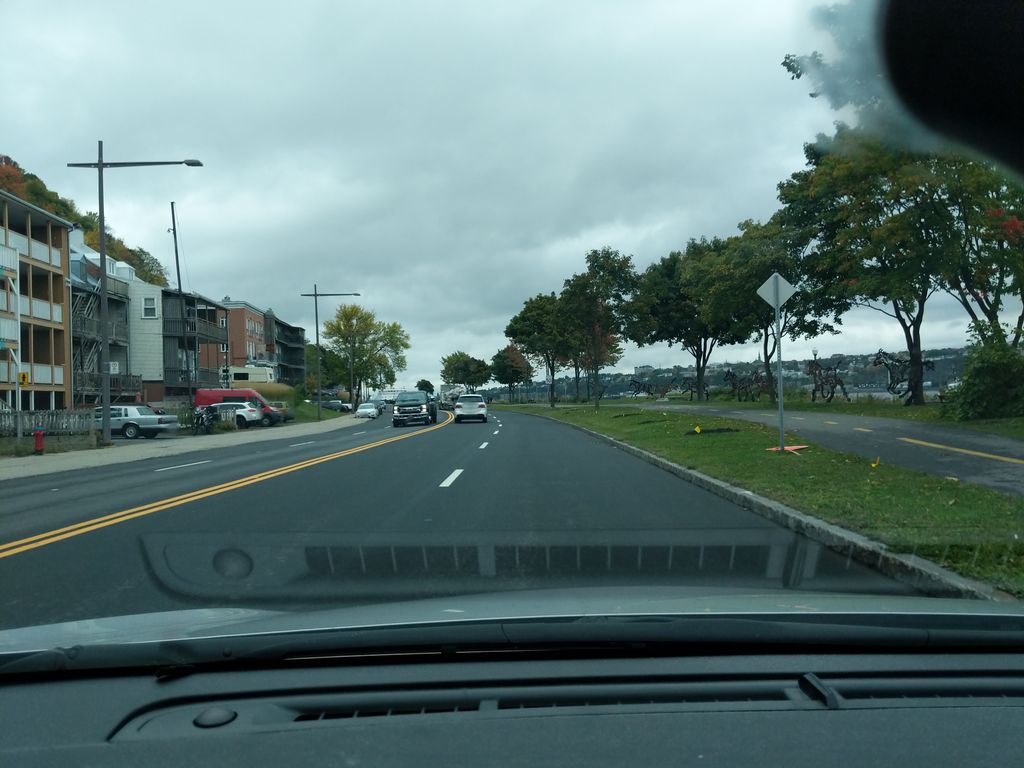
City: quebec_city